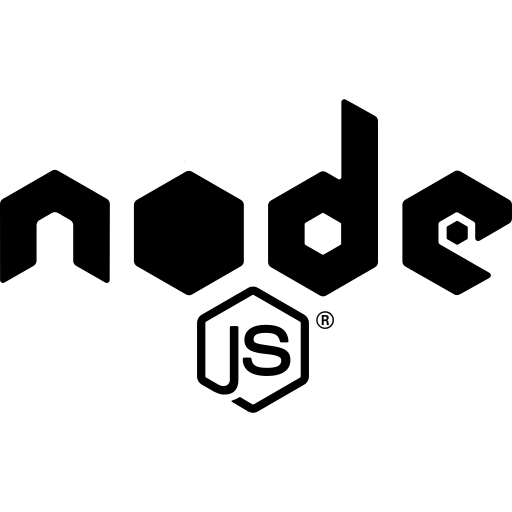
Tags: icon, FontAwesome, fa-icon, brand, node